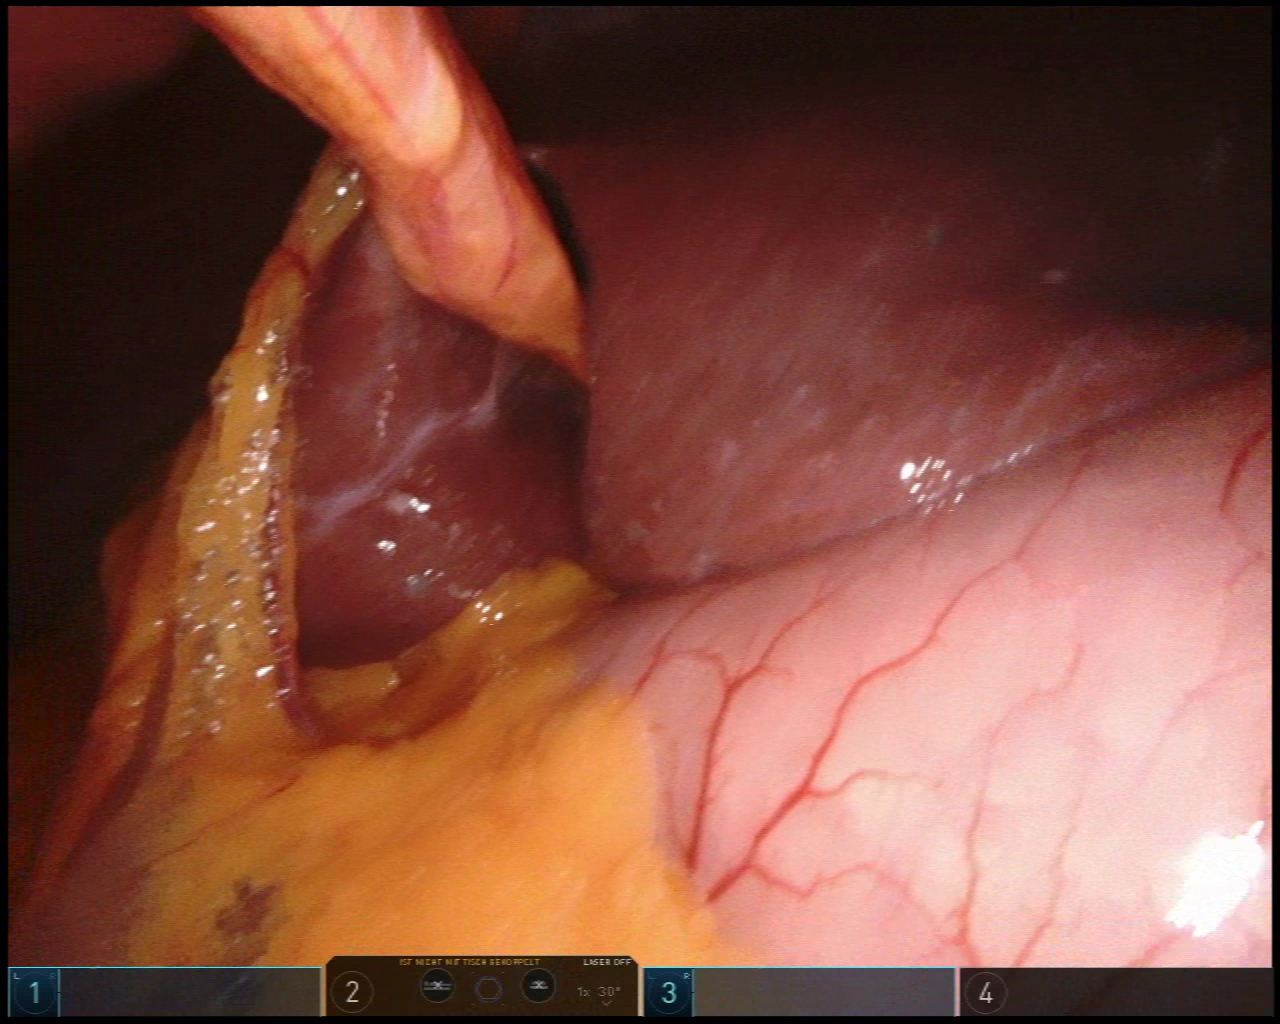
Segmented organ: liver
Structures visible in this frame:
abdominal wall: yes
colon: no
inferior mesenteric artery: no
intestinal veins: no
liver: yes
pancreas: no
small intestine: no
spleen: no
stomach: yes
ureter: no
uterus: no
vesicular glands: no